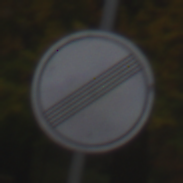
Verkehrszeichen: EndeSaemtlicherBegrenzungen
Umgebung: Outdoor, Nature
Tageszeit: Midday
Wetter: Overcast
Licht: Natural
Jahreszeit: Autumn
Kontrast: LowContrast